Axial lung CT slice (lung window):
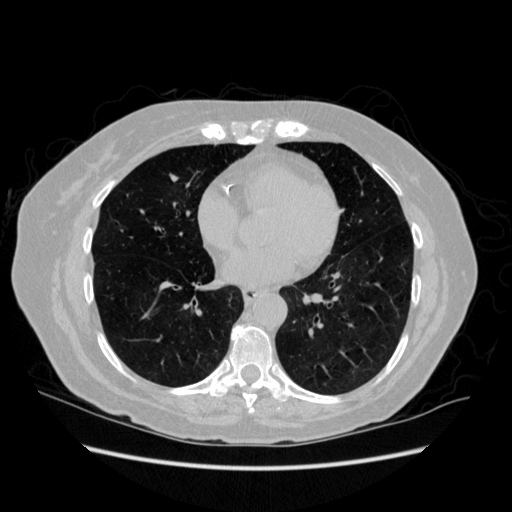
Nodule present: yes
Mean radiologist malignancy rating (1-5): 2.667